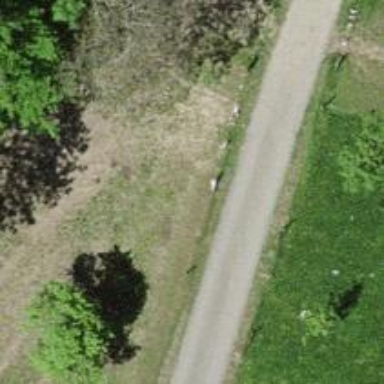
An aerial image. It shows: Unclassified paved road.